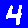
Digit: 4